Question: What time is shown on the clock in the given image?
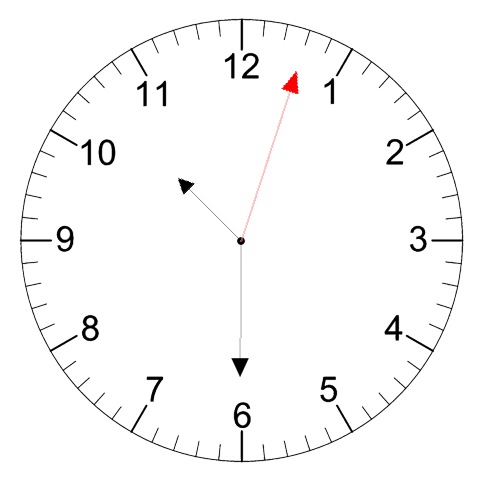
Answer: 10:30:03